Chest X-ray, AP view. Patient: 23 years old, sex M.
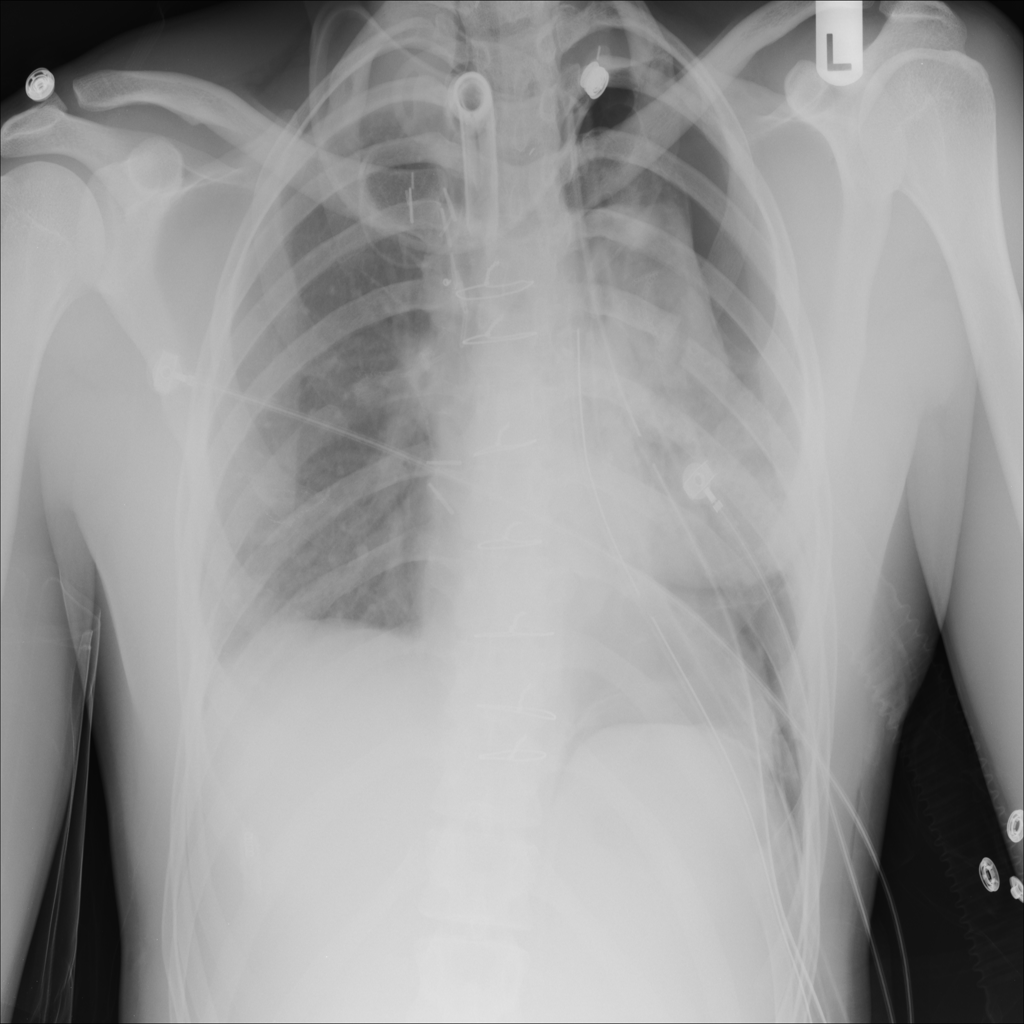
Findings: Effusion, Pneumothorax